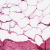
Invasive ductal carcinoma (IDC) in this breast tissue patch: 0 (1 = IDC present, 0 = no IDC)